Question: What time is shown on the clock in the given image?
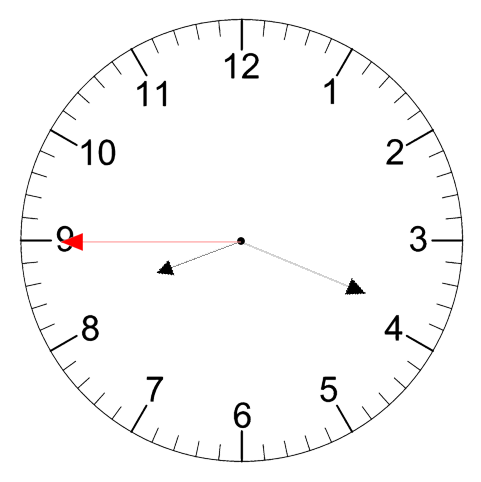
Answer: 08:18:45